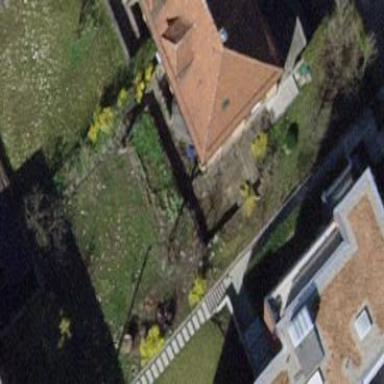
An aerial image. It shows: Semidetached house with hipped roof.